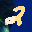
Label: 2